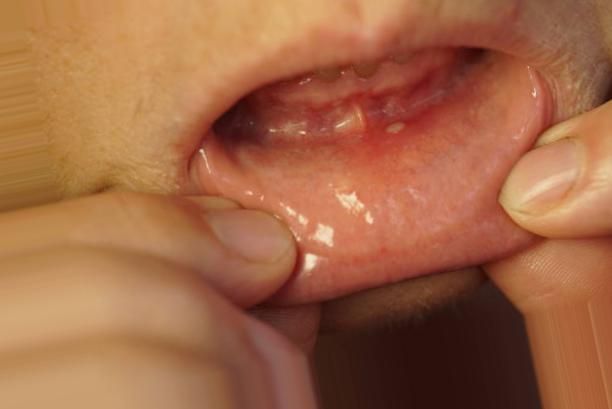
Condition: Mouth Ulcer